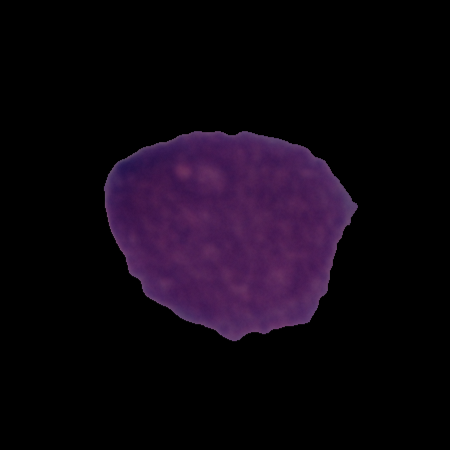
Label: cancer